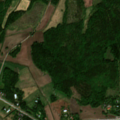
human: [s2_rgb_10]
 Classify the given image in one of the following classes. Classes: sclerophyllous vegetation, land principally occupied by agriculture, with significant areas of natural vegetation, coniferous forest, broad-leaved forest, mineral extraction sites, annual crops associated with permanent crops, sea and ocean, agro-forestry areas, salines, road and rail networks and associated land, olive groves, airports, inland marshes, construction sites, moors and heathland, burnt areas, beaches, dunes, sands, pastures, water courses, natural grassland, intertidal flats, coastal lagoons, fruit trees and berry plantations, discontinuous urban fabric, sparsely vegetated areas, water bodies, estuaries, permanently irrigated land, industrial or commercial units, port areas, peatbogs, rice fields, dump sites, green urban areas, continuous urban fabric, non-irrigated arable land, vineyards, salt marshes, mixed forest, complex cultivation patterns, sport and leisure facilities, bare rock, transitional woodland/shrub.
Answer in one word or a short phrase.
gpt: non-irrigated arable land, land principally occupied by agriculture, with significant areas of natural vegetation, mixed forest